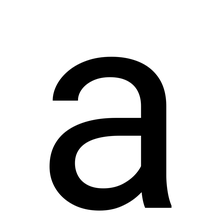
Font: Roboto_Regular